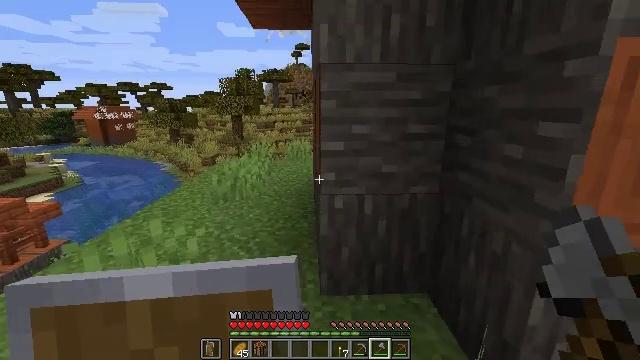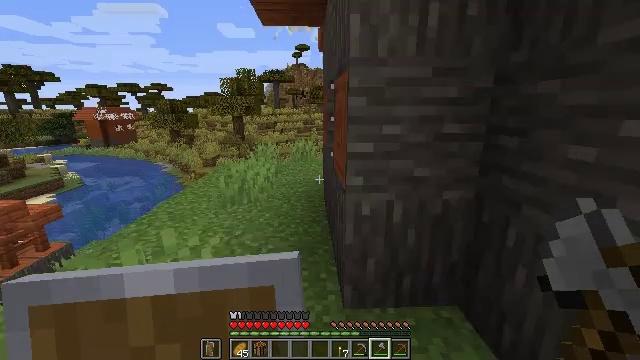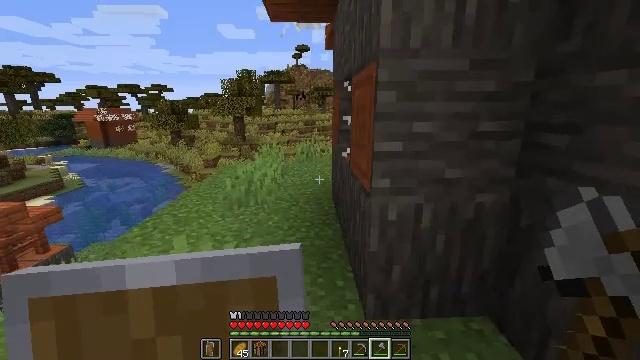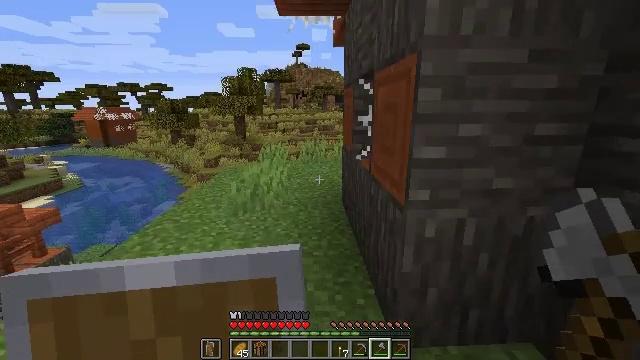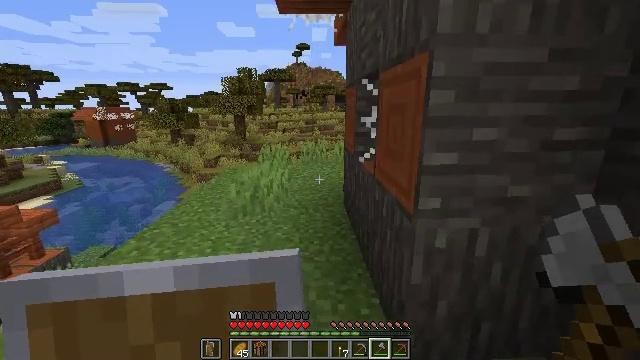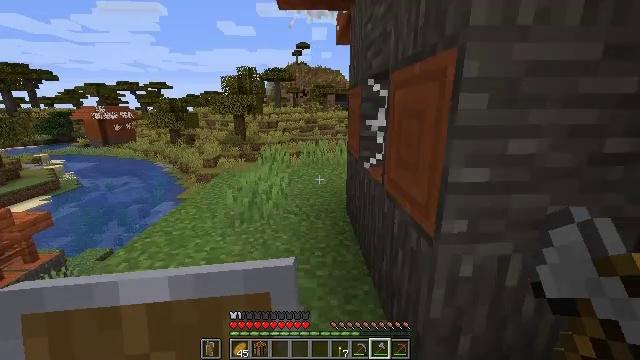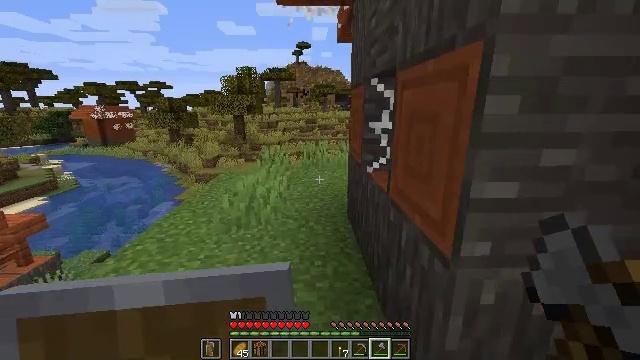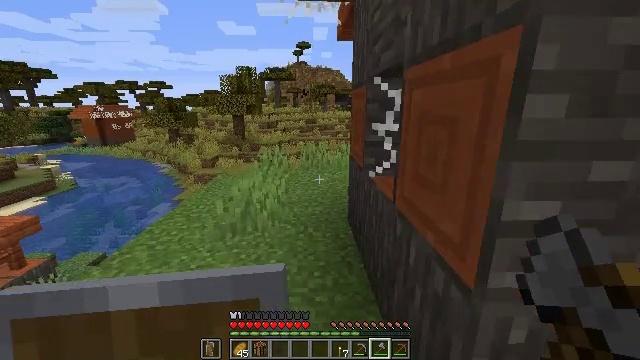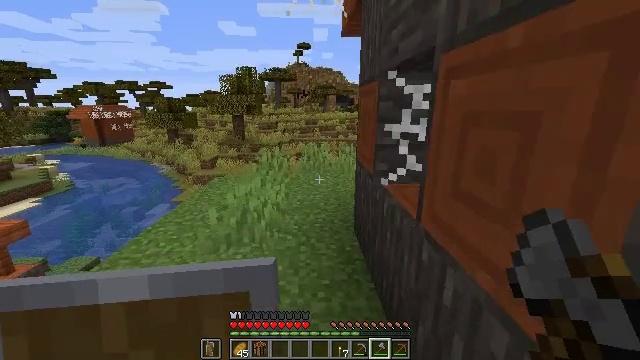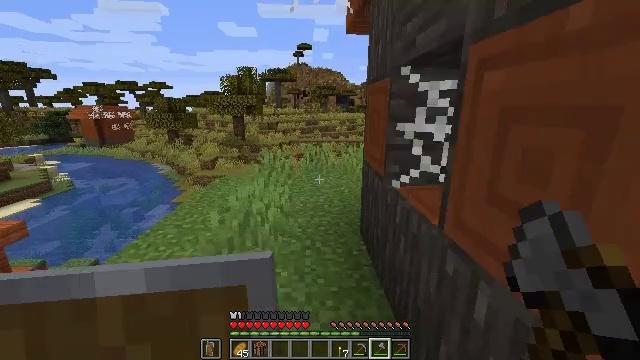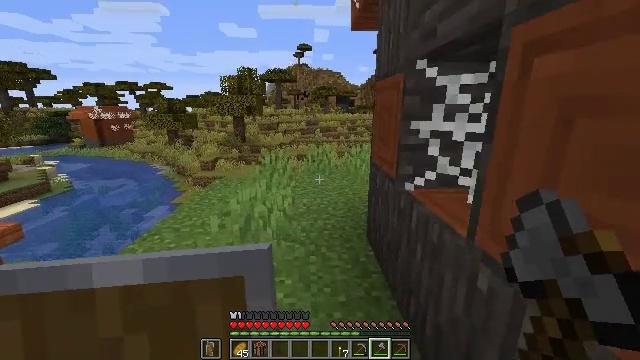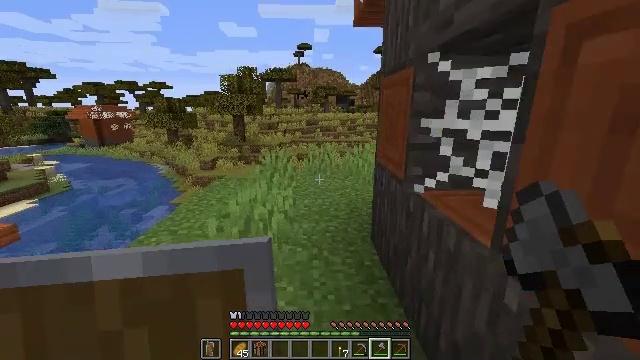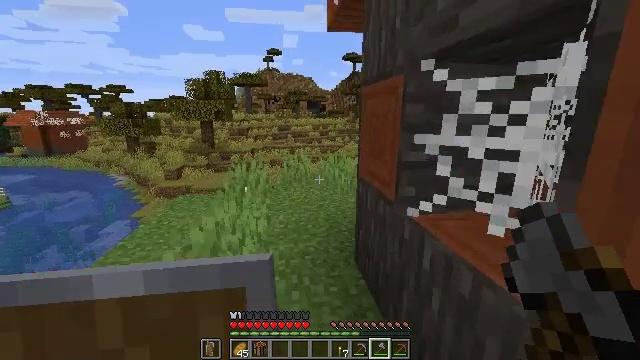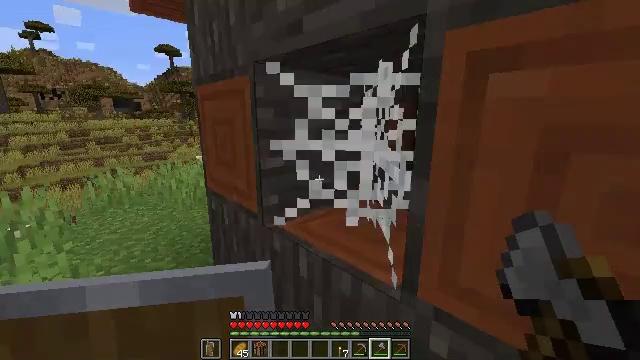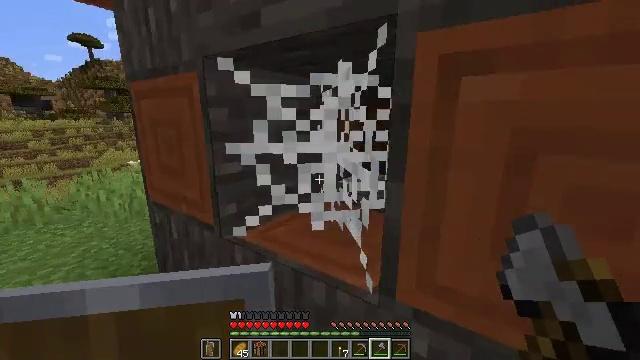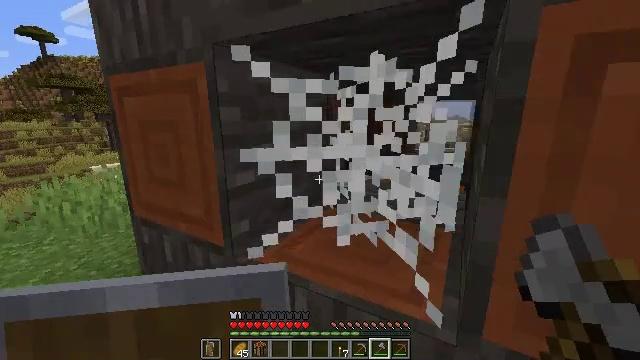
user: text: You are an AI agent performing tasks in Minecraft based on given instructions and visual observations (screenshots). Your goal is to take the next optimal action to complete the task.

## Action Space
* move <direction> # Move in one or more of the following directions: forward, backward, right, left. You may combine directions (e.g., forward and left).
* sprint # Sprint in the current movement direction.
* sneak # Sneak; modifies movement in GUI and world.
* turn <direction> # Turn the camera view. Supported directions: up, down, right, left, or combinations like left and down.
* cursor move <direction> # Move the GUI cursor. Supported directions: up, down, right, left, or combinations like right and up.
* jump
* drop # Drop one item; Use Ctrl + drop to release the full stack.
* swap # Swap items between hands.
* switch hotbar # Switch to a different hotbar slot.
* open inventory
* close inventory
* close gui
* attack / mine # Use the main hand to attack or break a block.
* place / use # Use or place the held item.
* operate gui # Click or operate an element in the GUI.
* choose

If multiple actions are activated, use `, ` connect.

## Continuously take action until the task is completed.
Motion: motion action
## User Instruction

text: Mine the bookshelf to gather resources.
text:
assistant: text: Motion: move forward and move left
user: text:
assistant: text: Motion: move forward and move left
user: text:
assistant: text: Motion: move forward
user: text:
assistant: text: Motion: move forward
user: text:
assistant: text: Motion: move forward
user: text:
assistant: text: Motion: move forward
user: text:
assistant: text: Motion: move forward
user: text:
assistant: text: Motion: move forward and move left
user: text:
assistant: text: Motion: move forward and move left
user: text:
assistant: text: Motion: move forward
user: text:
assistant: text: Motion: move forward
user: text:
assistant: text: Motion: move forward, turn right and up
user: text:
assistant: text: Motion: move forward and move left, turn right
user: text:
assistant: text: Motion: move forward and move left, turn right
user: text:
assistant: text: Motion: move forward and move left, turn right
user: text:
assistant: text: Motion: move forward and move left
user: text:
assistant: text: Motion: move forward and move left
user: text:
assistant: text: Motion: move forward and move left
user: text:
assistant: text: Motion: move forward and move left
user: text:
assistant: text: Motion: move left
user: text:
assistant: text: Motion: move left
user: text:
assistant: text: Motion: move left
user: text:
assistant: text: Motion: move left
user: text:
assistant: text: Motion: move forward and move left
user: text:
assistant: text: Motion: move forward and move left
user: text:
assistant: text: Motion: move forward and move left, turn right
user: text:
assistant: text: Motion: move forward and move left, turn right
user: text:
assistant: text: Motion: move forward and move left, turn right and down
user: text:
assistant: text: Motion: move forward and move left, turn right
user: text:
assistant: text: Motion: move forward and move left, turn right